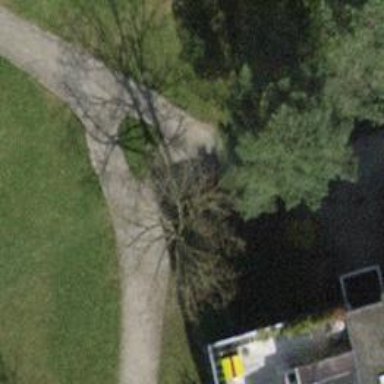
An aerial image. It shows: Paved footway.